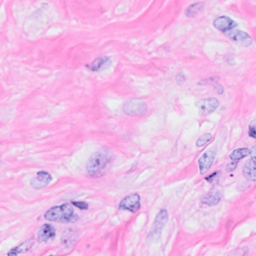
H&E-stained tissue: Breast